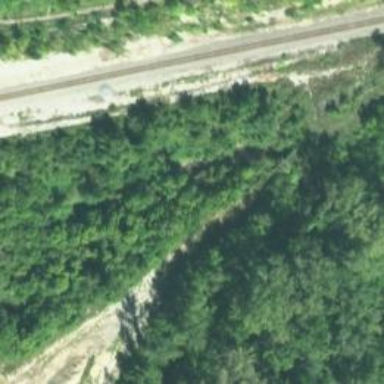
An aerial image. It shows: Abandoned railway spur bridge.